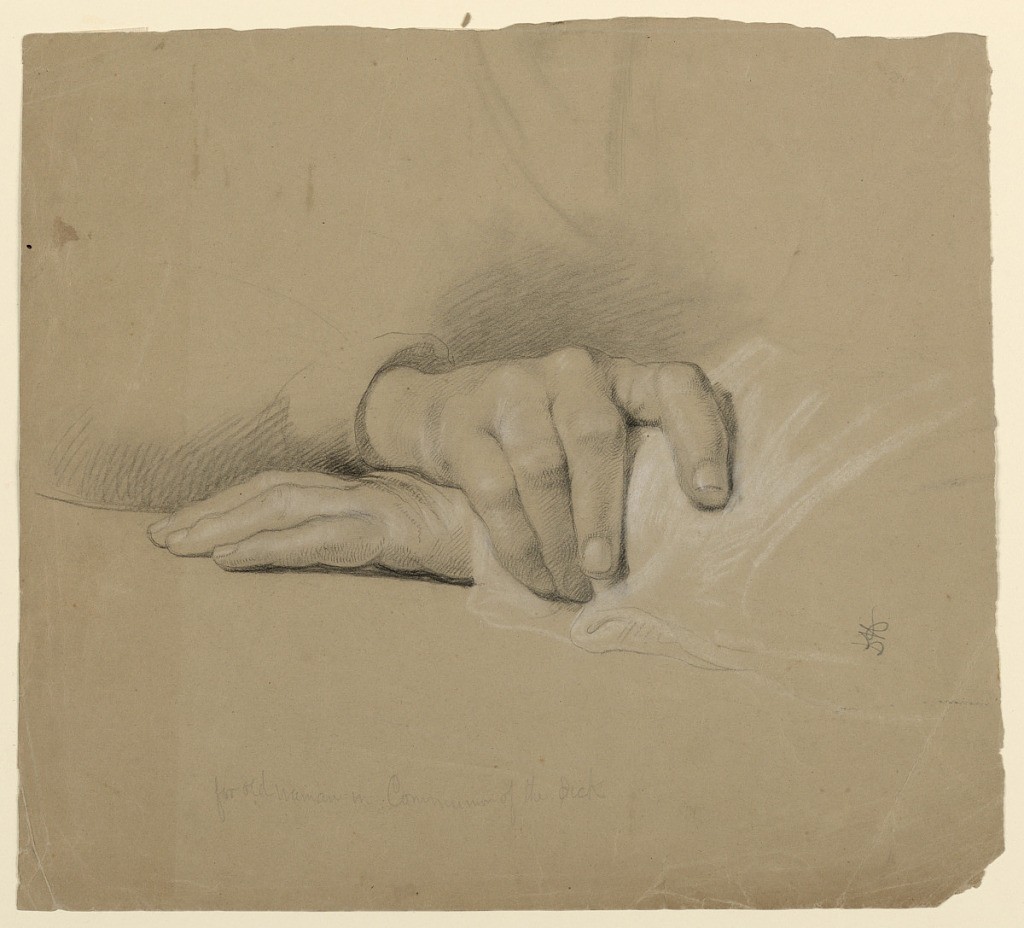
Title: Study of Hands for Elderly Woman in "Communion of the Sick"
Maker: Daniel Huntington, American, 1816–1906
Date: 1844–45
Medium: Graphite, black and white chalk on tan wove paper
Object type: Drawing
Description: Study of two hands. Left hand, palm downwards on a flat surface. Right hand clasped over left wrist.